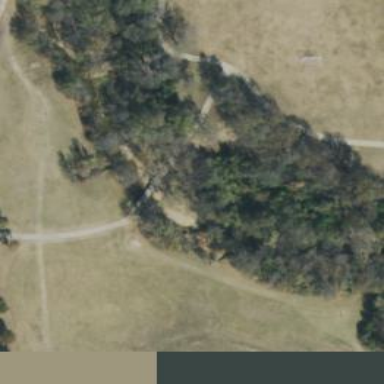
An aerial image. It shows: Disc golf course.